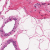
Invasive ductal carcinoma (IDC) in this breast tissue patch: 0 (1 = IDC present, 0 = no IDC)